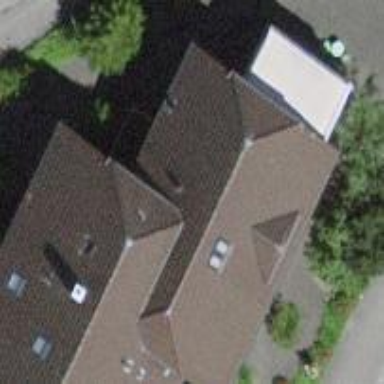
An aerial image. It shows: Building featuring apartments with half-hipped roof.